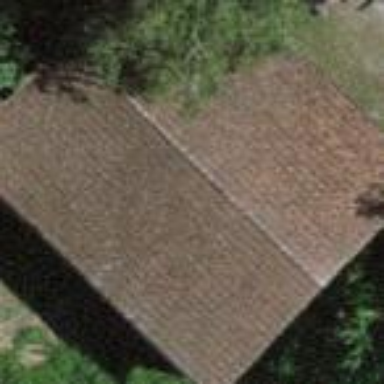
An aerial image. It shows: Garage building.